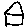
Label: house